Question: I am using jQuery dataTables, but I want to change background color of row ('<tr>') which have same company names but only two colors randomly (like gray and dark gray) as I have try to shown in images also. I have tried many things but somehow results are not accordingly to requirements. Anyone who know how to do it?

Image link here: <URL>
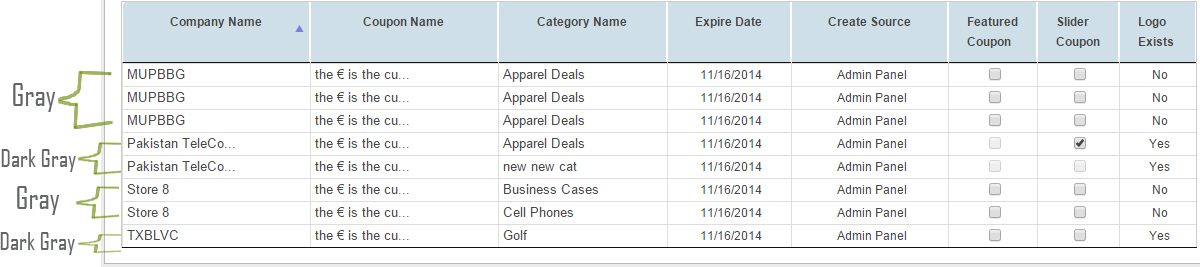
Answer: I have Done it by making Custom J query method :D